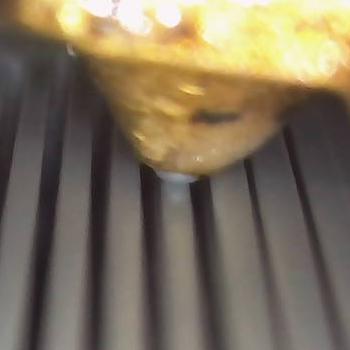
Flow rate: 127%